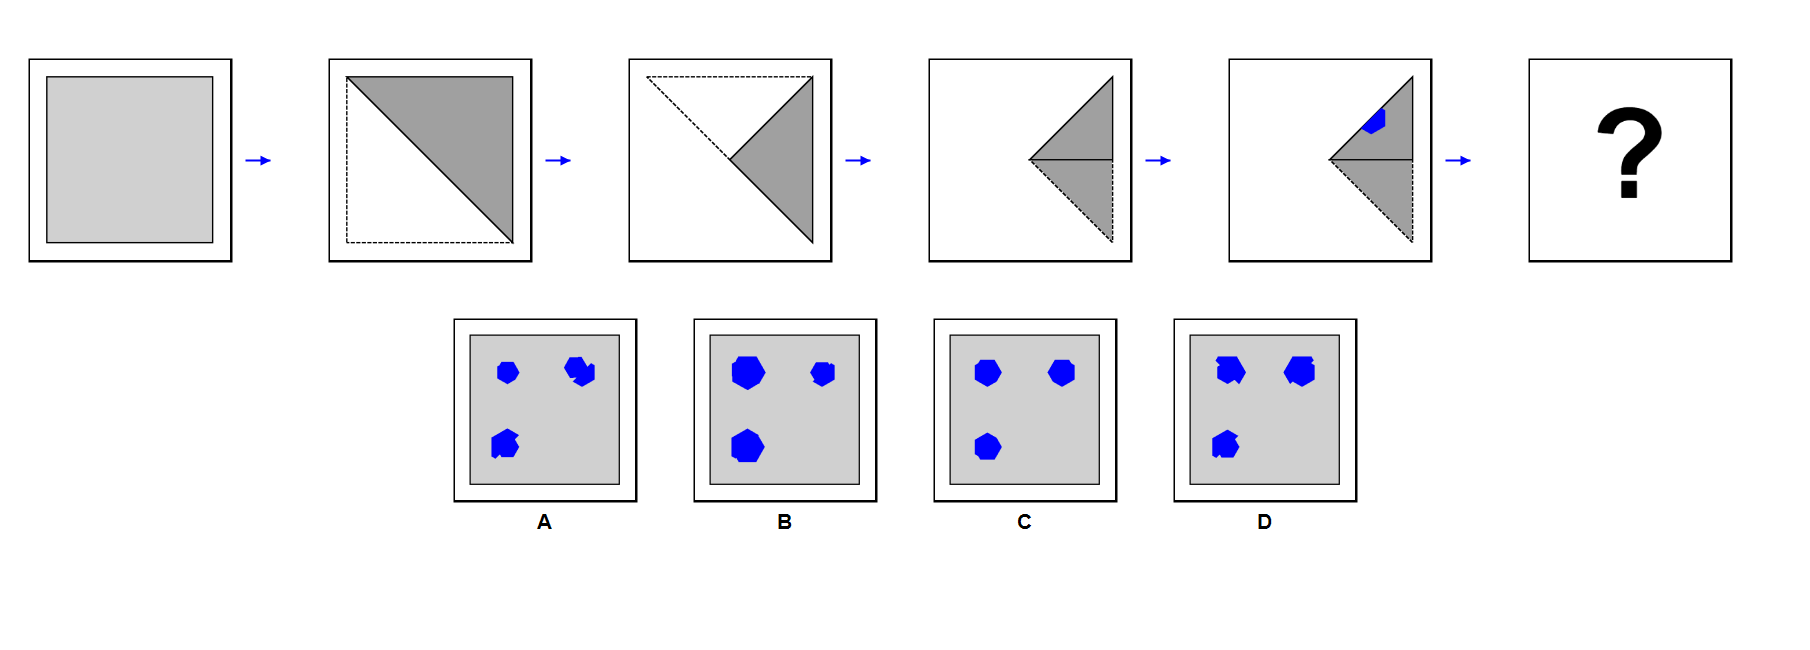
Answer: C